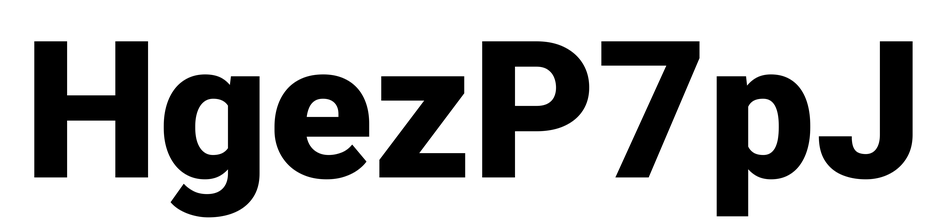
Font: Roboto_Black